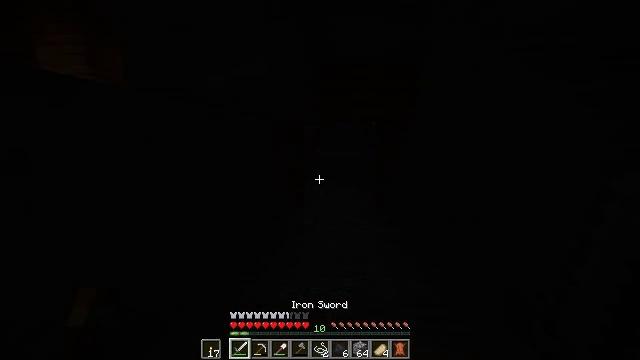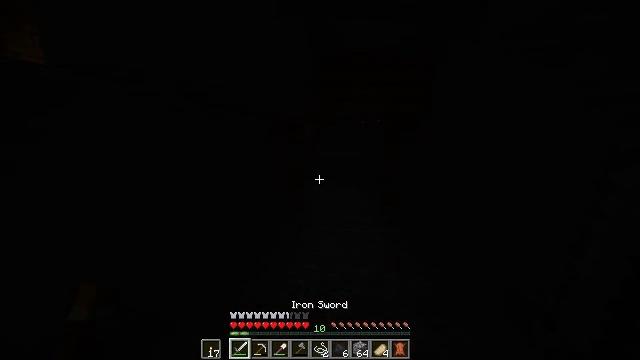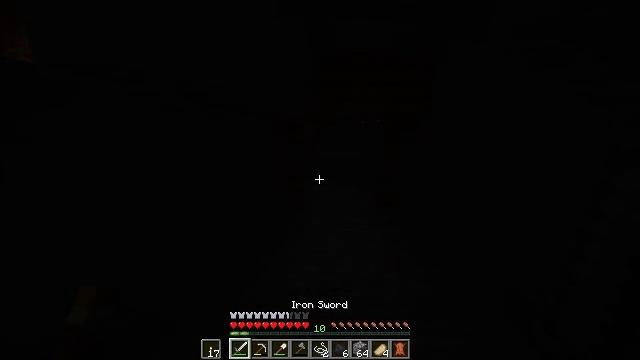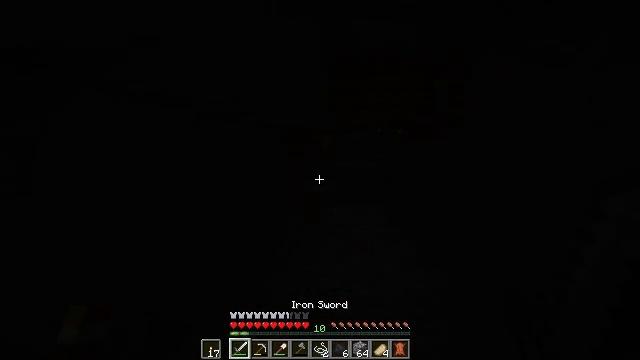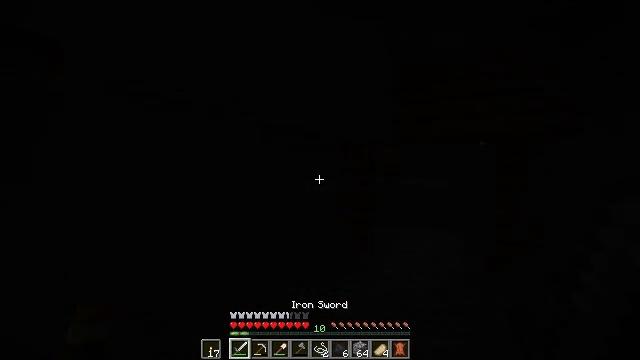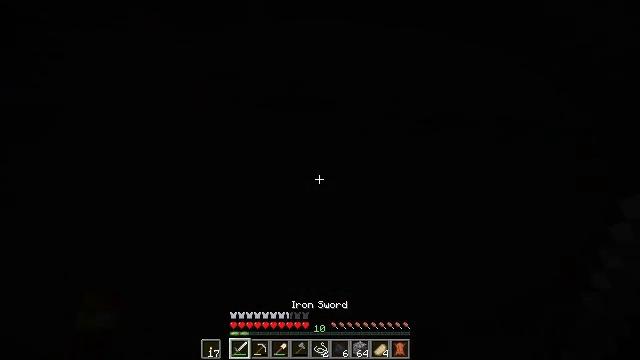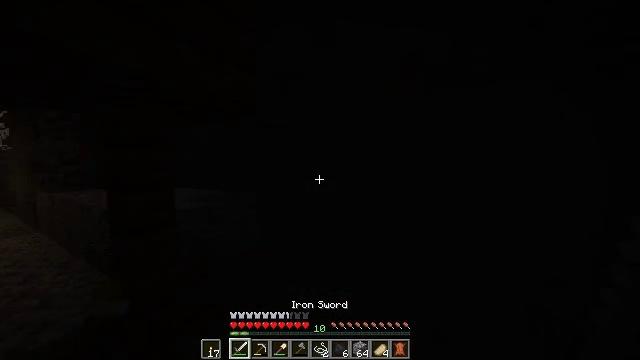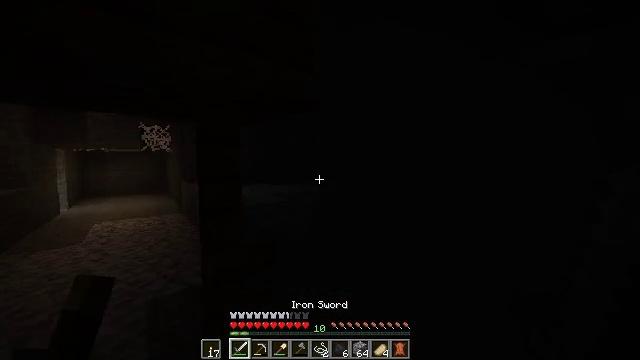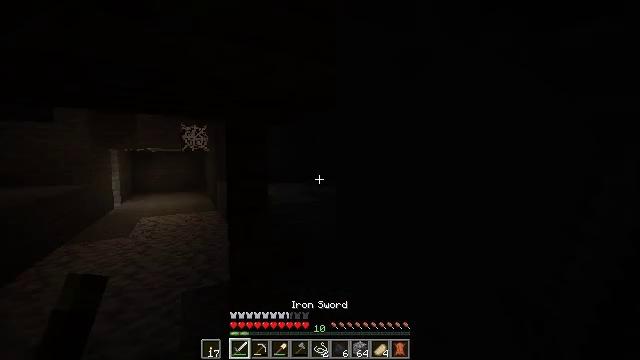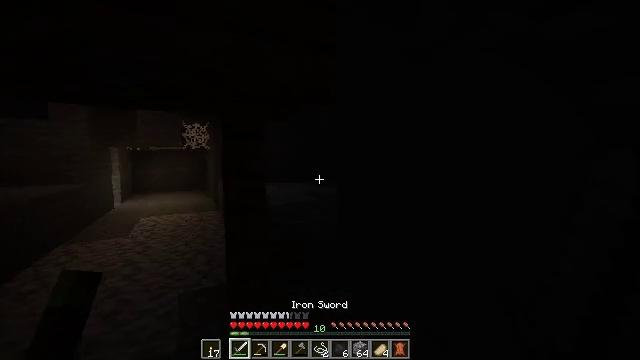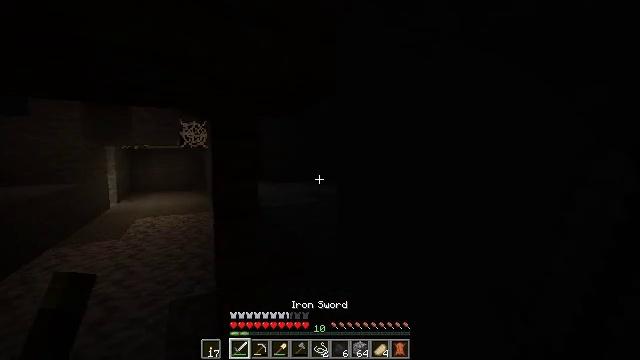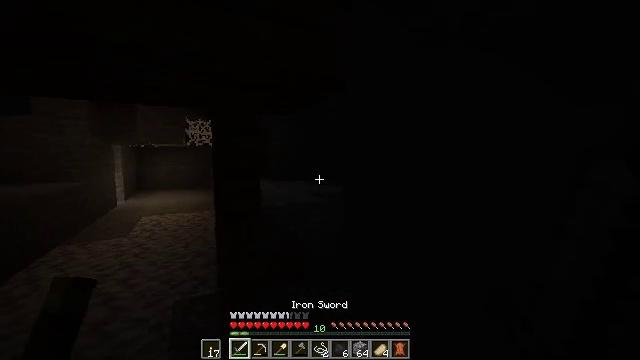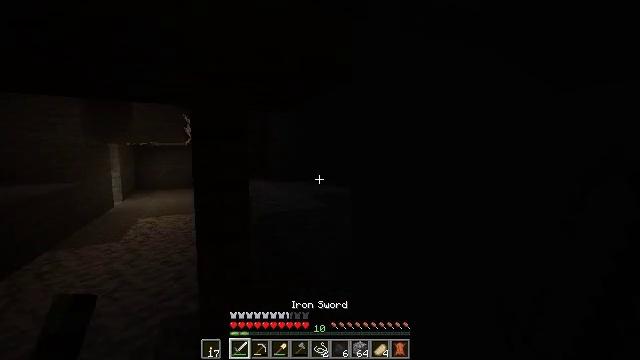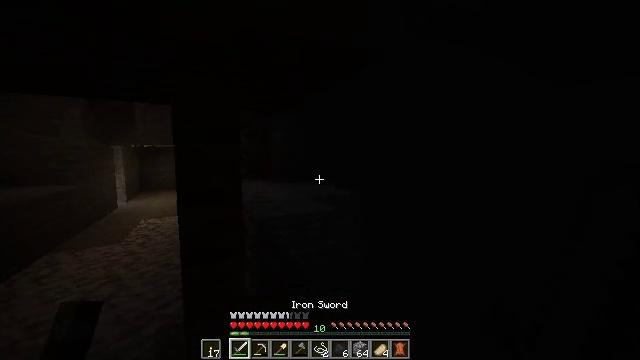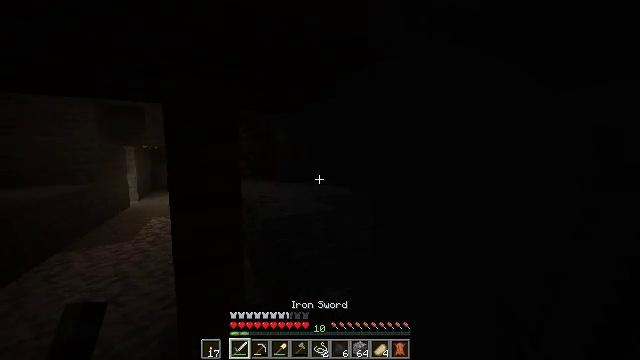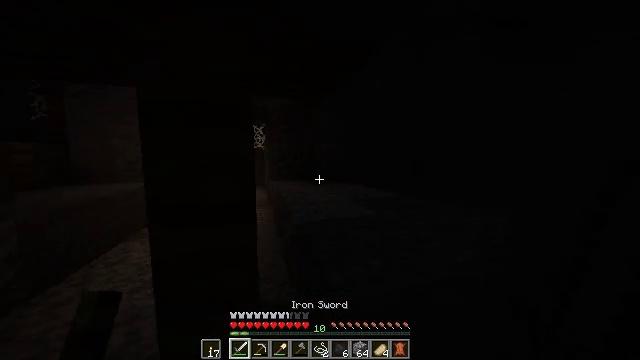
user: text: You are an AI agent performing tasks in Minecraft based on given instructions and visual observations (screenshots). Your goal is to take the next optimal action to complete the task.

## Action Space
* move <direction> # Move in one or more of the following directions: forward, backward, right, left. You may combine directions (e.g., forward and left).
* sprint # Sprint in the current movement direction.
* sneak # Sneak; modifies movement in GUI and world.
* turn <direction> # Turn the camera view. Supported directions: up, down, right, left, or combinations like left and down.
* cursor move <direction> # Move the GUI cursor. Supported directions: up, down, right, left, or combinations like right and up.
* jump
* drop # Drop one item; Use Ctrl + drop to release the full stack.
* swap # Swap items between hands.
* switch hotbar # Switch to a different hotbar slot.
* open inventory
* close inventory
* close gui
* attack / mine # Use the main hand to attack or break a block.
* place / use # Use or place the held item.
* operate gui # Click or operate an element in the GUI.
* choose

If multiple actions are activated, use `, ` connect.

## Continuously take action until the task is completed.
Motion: motion action
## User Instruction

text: Remove an iron pickaxe from the inventory.
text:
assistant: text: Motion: move forward, sprint
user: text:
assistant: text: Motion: move forward, sprint
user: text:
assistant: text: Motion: move forward, sprint, turn left and up
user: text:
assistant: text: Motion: move forward, sprint, turn left and up
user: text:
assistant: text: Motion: move forward, turn left
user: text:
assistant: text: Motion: move right, turn left
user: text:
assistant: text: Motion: turn left
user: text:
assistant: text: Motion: turn left
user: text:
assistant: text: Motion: move forward, turn left
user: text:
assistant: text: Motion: move forward
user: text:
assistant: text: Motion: move forward, turn left
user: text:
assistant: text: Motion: move forward, sprint
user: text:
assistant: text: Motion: move forward, sprint
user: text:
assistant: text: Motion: move forward, sprint
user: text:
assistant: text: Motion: move forward, sprint, turn left
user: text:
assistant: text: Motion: move forward, sprint, turn left and down
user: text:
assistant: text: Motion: move forward, sprint, turn left and down
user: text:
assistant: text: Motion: move forward and move left, sprint
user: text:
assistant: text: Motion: move forward and move left, sprint
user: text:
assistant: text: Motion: move forward and move left, sprint, turn right and up
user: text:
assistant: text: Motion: move forward and move left, sprint, turn right and up
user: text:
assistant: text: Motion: move forward, sprint, turn right
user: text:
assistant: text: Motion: move forward, sprint, turn right
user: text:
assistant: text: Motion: move forward, sprint, turn right and up
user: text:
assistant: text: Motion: move forward, sprint
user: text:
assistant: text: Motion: move forward and move left, sprint
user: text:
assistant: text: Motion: move forward and move left, sprint
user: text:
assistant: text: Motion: move forward and move left, sprint, turn right and up
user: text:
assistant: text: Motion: move forward and move left, sprint, turn right and up
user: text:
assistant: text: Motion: move forward and move left, sprint, turn right and up